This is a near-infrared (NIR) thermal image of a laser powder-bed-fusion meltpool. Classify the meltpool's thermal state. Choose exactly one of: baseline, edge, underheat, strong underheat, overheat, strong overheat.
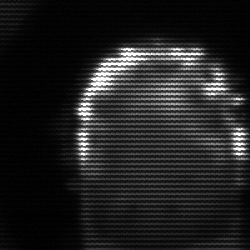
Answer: baseline